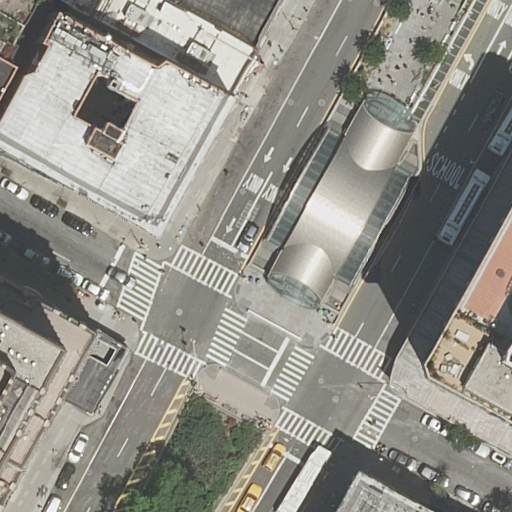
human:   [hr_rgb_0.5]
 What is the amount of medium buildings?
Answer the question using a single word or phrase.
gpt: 4

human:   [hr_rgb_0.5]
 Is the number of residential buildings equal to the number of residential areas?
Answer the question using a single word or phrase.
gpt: no

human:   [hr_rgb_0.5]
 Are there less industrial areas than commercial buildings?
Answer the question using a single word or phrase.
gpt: no

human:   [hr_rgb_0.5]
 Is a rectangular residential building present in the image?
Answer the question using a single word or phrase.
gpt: yes

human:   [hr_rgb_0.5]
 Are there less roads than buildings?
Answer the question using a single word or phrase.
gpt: no

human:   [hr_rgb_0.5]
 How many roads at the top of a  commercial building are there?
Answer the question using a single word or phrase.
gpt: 0

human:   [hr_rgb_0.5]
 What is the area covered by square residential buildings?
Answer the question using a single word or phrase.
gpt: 0m2

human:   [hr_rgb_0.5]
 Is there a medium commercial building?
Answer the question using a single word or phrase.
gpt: no

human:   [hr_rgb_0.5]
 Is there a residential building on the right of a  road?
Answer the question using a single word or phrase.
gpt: yes

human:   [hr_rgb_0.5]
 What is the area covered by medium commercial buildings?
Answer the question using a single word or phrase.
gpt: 0m2

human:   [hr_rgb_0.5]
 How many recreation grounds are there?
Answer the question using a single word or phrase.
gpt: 0

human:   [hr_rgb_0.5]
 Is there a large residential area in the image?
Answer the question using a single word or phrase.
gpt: no

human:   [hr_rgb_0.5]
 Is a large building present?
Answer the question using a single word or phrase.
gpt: yes

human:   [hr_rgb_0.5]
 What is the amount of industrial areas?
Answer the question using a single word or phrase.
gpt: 0

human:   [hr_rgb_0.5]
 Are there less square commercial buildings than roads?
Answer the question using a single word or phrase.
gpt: yes

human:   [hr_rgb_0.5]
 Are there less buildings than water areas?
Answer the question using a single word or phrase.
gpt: no

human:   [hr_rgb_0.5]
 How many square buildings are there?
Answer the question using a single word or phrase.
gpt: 0

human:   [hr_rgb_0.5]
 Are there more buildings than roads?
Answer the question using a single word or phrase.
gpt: no

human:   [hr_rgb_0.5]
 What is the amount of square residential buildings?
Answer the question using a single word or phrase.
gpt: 0

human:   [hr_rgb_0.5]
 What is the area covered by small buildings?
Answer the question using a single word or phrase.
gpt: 131m2

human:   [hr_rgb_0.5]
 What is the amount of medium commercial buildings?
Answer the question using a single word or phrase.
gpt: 0

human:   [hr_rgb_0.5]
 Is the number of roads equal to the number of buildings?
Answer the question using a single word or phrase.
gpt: no

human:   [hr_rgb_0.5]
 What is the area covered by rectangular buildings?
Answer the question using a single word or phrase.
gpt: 646m2

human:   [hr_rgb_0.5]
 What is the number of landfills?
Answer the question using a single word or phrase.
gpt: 0

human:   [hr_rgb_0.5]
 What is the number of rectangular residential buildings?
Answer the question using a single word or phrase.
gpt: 4

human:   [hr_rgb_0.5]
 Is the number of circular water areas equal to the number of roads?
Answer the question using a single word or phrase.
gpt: no

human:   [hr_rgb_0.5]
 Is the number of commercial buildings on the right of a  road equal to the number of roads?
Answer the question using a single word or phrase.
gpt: no

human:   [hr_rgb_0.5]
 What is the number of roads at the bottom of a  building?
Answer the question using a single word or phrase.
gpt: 8

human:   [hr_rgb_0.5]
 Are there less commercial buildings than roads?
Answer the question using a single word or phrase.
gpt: yes

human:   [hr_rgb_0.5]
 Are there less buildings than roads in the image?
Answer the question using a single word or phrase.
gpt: yes

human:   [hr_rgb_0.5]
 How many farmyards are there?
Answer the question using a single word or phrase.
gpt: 0

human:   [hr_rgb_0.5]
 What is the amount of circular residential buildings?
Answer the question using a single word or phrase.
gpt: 0

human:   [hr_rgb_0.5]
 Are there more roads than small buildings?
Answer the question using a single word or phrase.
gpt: yes

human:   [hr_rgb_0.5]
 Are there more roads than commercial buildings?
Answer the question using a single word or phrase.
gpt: yes

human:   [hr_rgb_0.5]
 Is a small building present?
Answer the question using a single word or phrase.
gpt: yes

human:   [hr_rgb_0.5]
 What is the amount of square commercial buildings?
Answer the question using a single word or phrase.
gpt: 0